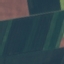
Land use / land cover class: AnnualCrop